Question: I'm looking to plot the number of views on an investment every week from creation date to current date.

Every time someone visits an investment, I'm inserting it to a table with
'investment_id', 'user_id' and 'timestamp(datetime)'.
Table looks like this:
investment_id
So for investment_id 499 created on 2015-01-01 00:00:00, the result will be as below:
Found a work around:
'''
SELECT (CASE (ceiling(datediff(Time_stamp,"2015-01-01 00:00:00")/7)) WHEN 0 THEN 1
ELSE (ceiling(datediff(Time_stamp,"2015-01-01 00:00:00")/7)) END) as weeks,
count(Investment_Id) as viewCount
from log_table where Investment_Id =499 group by weeks
'''
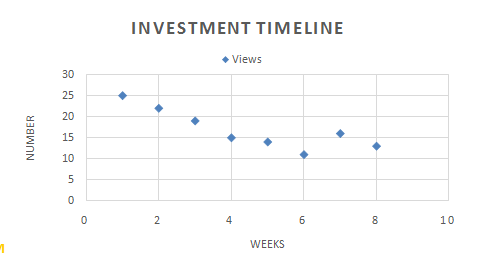
Answer: Needed is a temporary/virtual table like this:
'''
+ ------------- + ---------- + ---------- + ---------- +
| investment_id | week_start | week_end | weeknumber |
+ ------------- + ---------- + ---------- + ---------- +
| 499 | 2015-01-02 | 2015-01-09 | 1 |
| 499 | 2015-01-09 | 2015-01-16 | 2 |
| 499 | 2015-01-16 | 2015-01-23 | 3 |
| 499 | 2015-01-23 | 2015-01-30 | 4 |
+ ------------- + ---------- + ---------- + ---------- +
'''
This can be accomplished with a kind of generate series:
'''
SELECT
499 investment_id,
@wstart := @startdate + INTERVAL @wseq * 7 DAY week_start,
@wend := @wstart + INTERVAL 7 DAY week_end,
@wseq := @wseq + 1 weeknumber
FROM
information_schema.collations
CROSS JOIN
(SELECT @startdate := (SELECT MIN(DATE(time_stamp))
FROM log_table
WHERE investment_id = 499), @wseq := 0) u
HAVING
week_start <= CURRENT_DATE
'''
The cross join is to initiate the user variables, with a table with enough rows you can generate series from that user variables. information_schema.collations is always available and has over 200 rows.
If you put this in a subquery the table with investment views can be joined on the investent_id and the time_stamp between week_start and week_end.
This will result in:
'''
SELECT
s.weeknumber,
COUNT(v.user_id) views
FROM
(
SELECT
499 investment_id,
@wstart := @startdate + INTERVAL @wseq * 7 DAY week_start,
@wend := @wstart + INTERVAL 7 DAY week_end,
@wseq := @wseq + 1 weeknumber
FROM
information_schema.collations
CROSS JOIN
(SELECT @startdate := (SELECT MIN(DATE(start_date))
FROM log_table
WHERE investment_id = 499), @wseq := 0) u
HAVING
weekstart <= CURRENT_DATE
) s
LEFT JOIN
log_table v
ON s.investment_id = v.investment_id
AND v.time_stamp >= s.week_start
AND v.time_stamp < s.week_end
GROUP BY s.weeknumber
'''